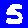
Digit: 5